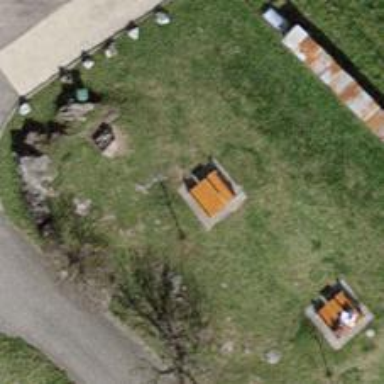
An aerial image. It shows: Picnic table located in leisure land area.